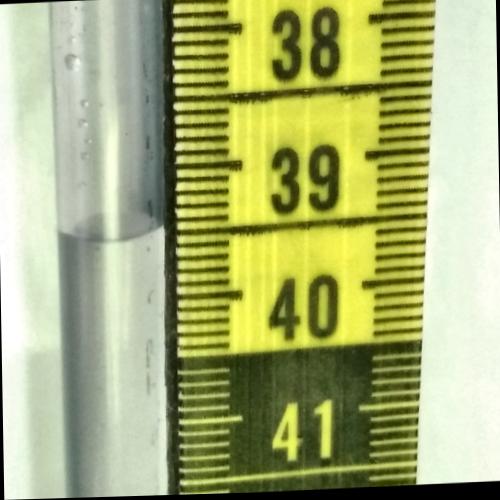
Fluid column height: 39.5 cm